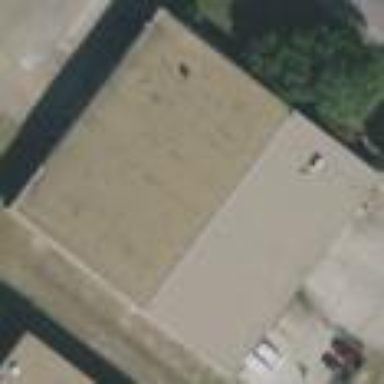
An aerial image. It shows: Warehouse.